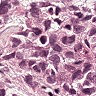
Metastatic tissue present: yes